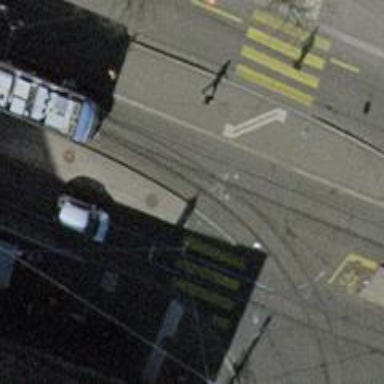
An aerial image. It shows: Kerb barrier.